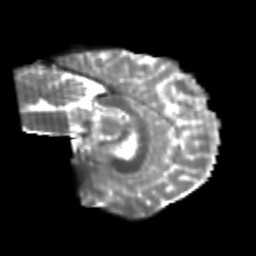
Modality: T2w
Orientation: sagittal
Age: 24
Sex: female
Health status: healthy
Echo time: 0.074 s